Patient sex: M
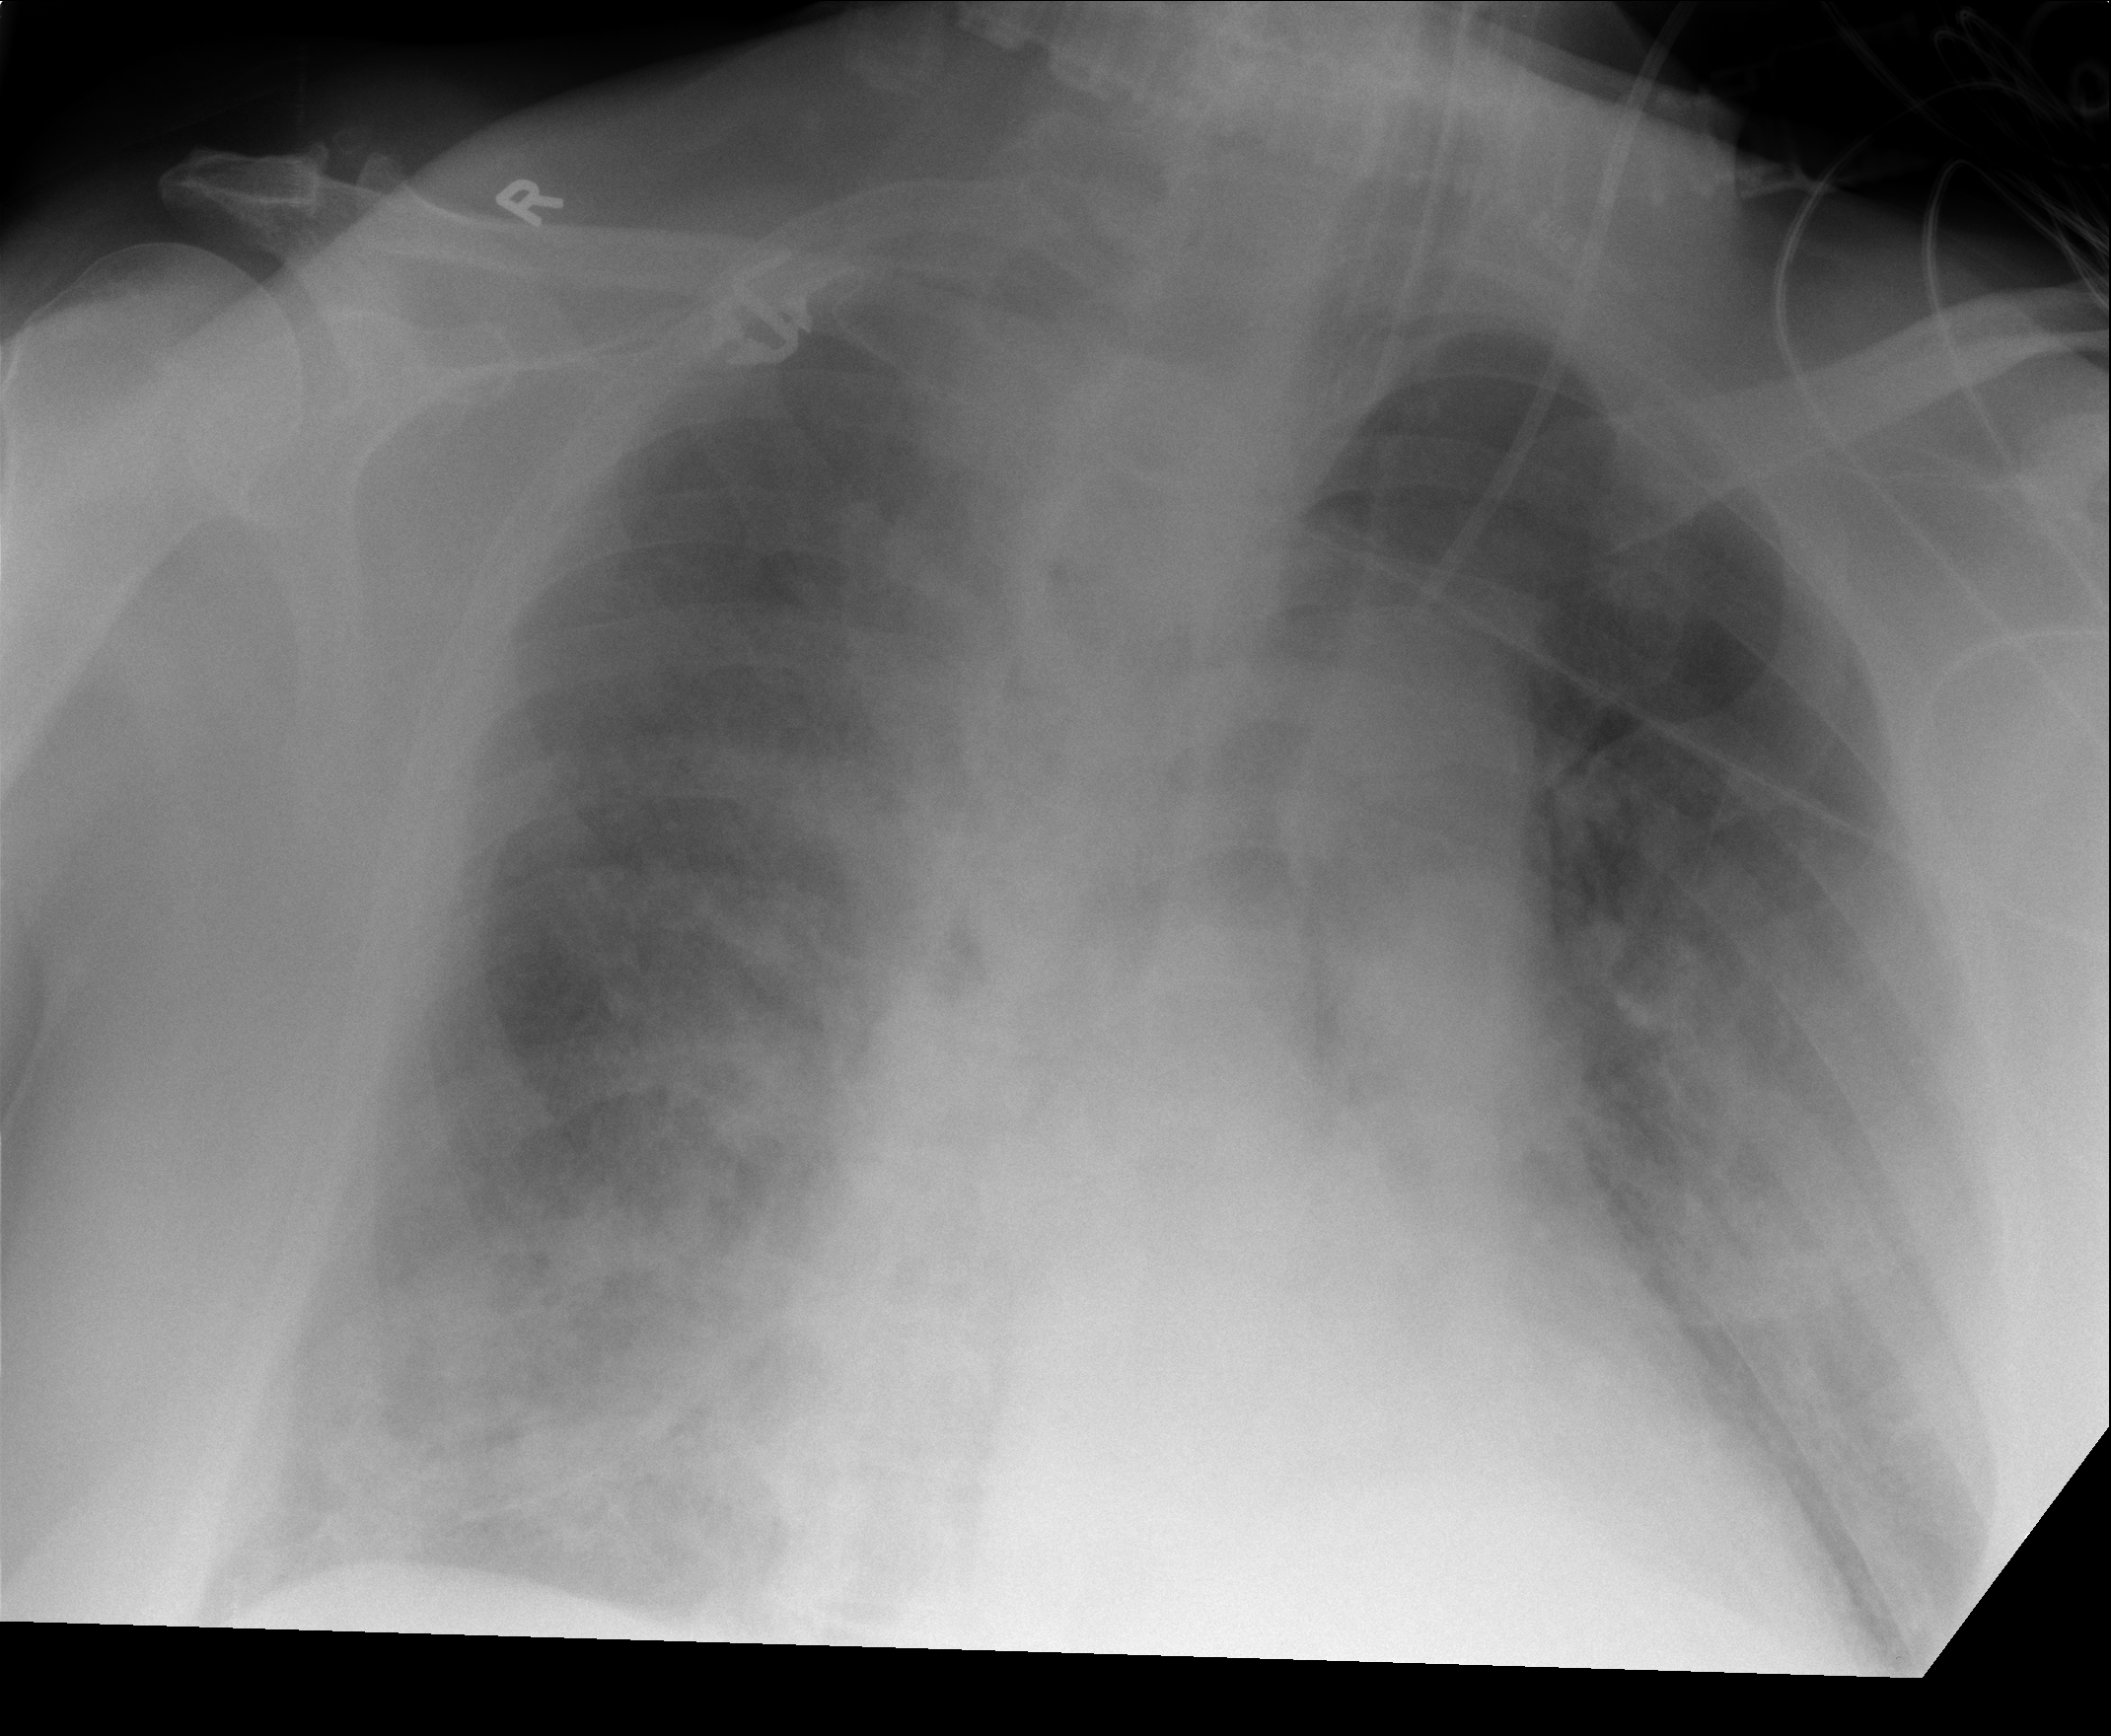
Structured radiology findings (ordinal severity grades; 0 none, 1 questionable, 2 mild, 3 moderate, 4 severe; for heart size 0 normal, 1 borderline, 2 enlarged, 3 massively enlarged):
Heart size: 1
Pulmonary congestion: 2
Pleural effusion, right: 0
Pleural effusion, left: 0
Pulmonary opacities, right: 4
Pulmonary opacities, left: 3
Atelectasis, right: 3
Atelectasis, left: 3